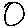
Label: circle